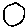
Label: circle